Question: I'm developing an HTML5/jQuery Mobile/PHP website. The site has multiple separate tables, as I have decided to break the data across multiple pages ('<div data-role="page">'). The pages are populated with movie info (director, year, title), but that is irrelevant.
When the user clicks one of the headings, the tables will be sorted into ascending or descending order with a jQuery script. Initially, when the page loads, the user can see only the first page (first table), one such as in the image below. The user can browse the pages by clicking buttons and swiping left or right, thus seeing the other tables that all have their own dimensions.

If the user clicked the heading, the table(s) would be sorted by director. As the data changes, however, the columns' widths change as well.
I could define the width of the columns into some fixed width, but in this case it's not possible since the user can define the columns that are visible: for example, he could make a new column , or even take the column off, in which case fixed widths do not work well.
, can I make the other tables' columns' widths the same as they were in the first table (or some other table, for the sake of generalization)? If I can, is there any solution that isn't dependent upon javascript?
The basic structure of the site:
'''
<body>
<div data-role="page" id="page-1">
<table>...</table>
</div>
<div data-role="page" id="page-2">
<table>...</table>
</div>
<div data-role="page" id="page-3">
<table>...</table>
</div>
...
</body>
'''
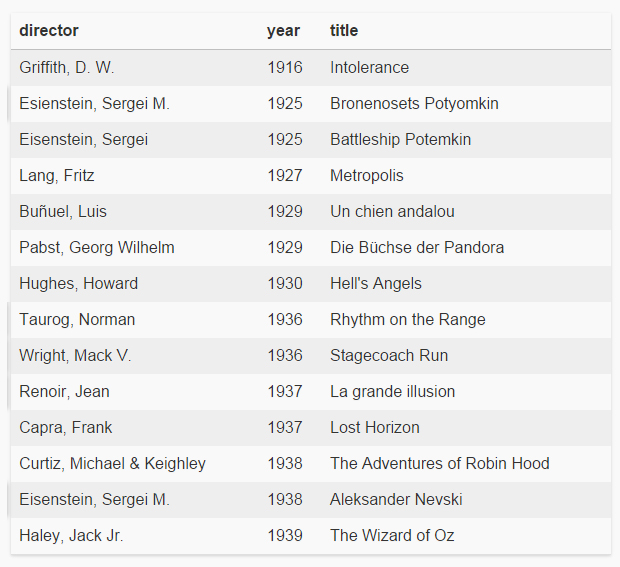
Answer: Since I don't know any of your JavaScript, you'll have to replace the variables/arrays accordingly.
Iterate over each page, getting the width of the columns on that page. Save the largest width for that column (across pages)
For each page:
'''
var colWidths = [];
for(var i=0, j=NumberOfPages; i<j; i++){
for(var k=0, l=NumberOfColumns; k<l; k++){
// check if the column is wider than the widest column for the previous pages
if(colWidths[k]===undefined || colWidths[k] < $(...).width() ){
// if so, change the widest width for that specific column to the current width
colWidths[k] = $(...).width();
}
}
}
'''
Note: replace '$(...)' with the element that is the table column. You will only need to get 1 of the table columns from each page, because within the table all the columns are the same width.
Then, because you want everything to equal to 100% in the end, you need to find the percentage of the total for each column.
'''
var totalpx = 0;
// get combined widths of all the widest columns
for(var i=0, j=colWidths.length; i<j; i++){
totalpx += colWidths[i];
}
// get percentage for each width from total
var percentages = [];
for(var i=0, j=colWidths.length; i<j; i++){
percentages.push(colWidths[i]/totalpx);
}
'''
Then, you give each column the appropriate percent from the percentages array.
'''
.width = percentages[i]
'''